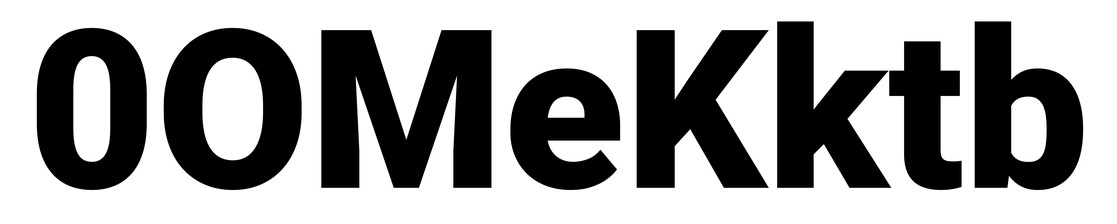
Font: Roboto_Black